Question: I'm stuck in this phonegap project. Everything works perfect on Android and iOS <= 7 but fails on iOS >= 8.0. A popup-window appears with the message: "Can't find variable: device"

This is the message i get:
This is my HTML:
'''
<!DOCTYPE html>
<html>
<head>
<meta charset="utf-8" />
<meta name="format-detection" content="telephone=no" />
<meta name="msapplication-tap-highlight" content="no" />
<meta name="viewport" content="user-scalable=no, initial-scale=1, maximum-scale=1, minimum-scale=1, target-densitydpi=device-dpi" />
<link rel="stylesheet" type="text/css" href="css/index.css" />
<title>Hello World</title>
<script type="text/javascript" src="cordova.js" charset="utf-8"></script>
<script type="text/javascript" src="js/PushNotification.js" charset="utf-8"></script>
</head>
<body onload="documentReady();">
<div class="app">
<h1>Apache Cordova</h1>
<div id="deviceready" class="blink">
<p class="event listening">Connecting to Device</p>
<p class="event received">Device is Ready</p>
</div>
</div>
<script type="text/javascript" src="https://code.jquery.com/jquery-1.11.1.min.js"></script>
<script type="text/javascript" src="js/index.js"></script>
</body>
</html>
'''
And this is my 'index.js' as loaded in the bottom of the tag.
'''
var myPushNotification;
// result contains any message sent from the plugin call
function successHandler (result) {
alert('result = ' + result);
}
// result contains any error description text returned from the plugin call
function errorHandler (error) {
alert('error = ' + error);
}
var app = {
// Application Constructor
initialize: function() {
this.bindEvents();
},
// Bind Event Listeners
//
// Bind any events that are required on startup. Common events are:
// 'load', 'deviceready', 'offline', and 'online'.
bindEvents: function() {
document.addEventListener('deviceready', this.onDeviceReady, false);
},
// deviceready Event Handler
//
// The scope of 'this' is the event. In order to call the 'receivedEvent'
// function, we must explicitly call 'app.receivedEvent(...);'
onDeviceReady: function() {
app.receivedEvent('deviceready');
},
// Update DOM on a Received Event
receivedEvent: function(id) {
var parentElement = document.getElementById(id);
var listeningElement = parentElement.querySelector('.listening');
var receivedElement = parentElement.querySelector('.received');
listeningElement.setAttribute('style', 'display:none;');
receivedElement.setAttribute('style', 'display:block;');
try
{
if(window.plugins && window.plugins.pushNotification){
myPushNotification = window.plugins.pushNotification;
}else{
window.plugins = {};
window.plugins.pushNotification = new PushNotification();
}
if(typeof window.device === 'undefined' || typeof device === 'undefined'){
alert('Device plugin not found');
}else{
//Android register
if (device.platform == 'android' || device.platform == 'Android' || device.platform == "amazon-fireos" ){
myPushNotification.register(
successHandler,
errorHandler,
{
"senderID":"1010852256891",
"ecb":"onNotification"
});
//Blackberry
}else if(device.platform == 'blackberry10'){
myPushNotification.register(
successHandler,
errorHandler,
{
invokeTargetId : "replace_with_invoke_target_id",
appId: "replace_with_app_id",
ppgUrl:"replace_with_ppg_url", //remove for BES pushes
ecb: "pushNotificationHandler",
simChangeCallback: replace_with_simChange_callback,
pushTransportReadyCallback: replace_with_pushTransportReady_callback,
launchApplicationOnPush: true
});
//iPhone - iPad
}else{
myPushNotification.register(
tokenHandler,
errorHandler,
{
"badge":"true",
"sound":"true",
"alert":"true",
"ecb":"onNotificationAPN"
});
}
}//End device plugin check.
}catch(e){
alert("Plugin of PushNotify niet beschikbaar
" + e.message);
}
}
};
// Android and Amazon Fire OS onNotification
function onNotification(e) {
switch( e.event )
{
case 'registered':
if ( e.regid.length > 0 )
{
//Register our device
$.post('http://www.my_webaddress.com/action/device',
{
device:e.regid
}
,function(res){
alert(res);
});
// Your GCM push server needs to know the regID before it can push to this device
// here is where you might want to send it the regID for later use.
//console.log("regID = " + e.regid);
}
break;
case 'message':
// if this flag is set, this notification happened while we were in the foreground.
// you might want to play a sound to get the user's attention, throw up a dialog, etc.
if ( e.foreground )
{
alert('<li>--INLINE NOTIFICATION--' + '</li>');
// on Android soundname is outside the payload.
// On Amazon FireOS all custom attributes are contained within payload
var soundfile = e.soundname || e.payload.sound;
// if the notification contains a soundname, play it.
var my_media = new Media("/android_asset/www/"+ soundfile);
my_media.play();
}
else
{ // otherwise we were launched because the user touched a notification in the notification tray.
if ( e.coldstart )
{
alert('<li>--COLDSTART NOTIFICATION--' + '</li>');
}
else
{
alert('<li>--BACKGROUND NOTIFICATION--' + '</li>');
}
}
alert('<li>MESSAGE -> MSG: ' + e.payload.message + '</li>');
//Only works for GCM
alert('<li>MESSAGE -> MSGCNT: ' + e.payload.msgcnt + '</li>');
//Only works on Amazon Fire OS
alert('<li>MESSAGE -> TIME: ' + e.payload.timeStamp + '</li>');
break;
case 'error':
alert('<li>ERROR -> MSG:' + e.msg + '</li>');
break;
default:
alert('<li>EVENT -> Unknown, an event was received and we do not know what it is</li>');
break;
}
}
// iOS
function onNotificationAPN (event) {
if ( event.alert )
{
navigator.notification.alert(event.alert);
}
if ( event.sound )
{
var snd = new Media(event.sound);
snd.play();
}
if ( event.badge )
{
myPushNotification.setApplicationIconBadgeNumber(successHandler, errorHandler, event.badge);
}
}
// BlackBerry10
function pushNotificationHandler(pushpayload) {
var contentType = pushpayload.headers["Content-Type"],
id = pushpayload.id,
data = pushpayload.data;//blob
// If an acknowledgement of the push is required (that is, the push was sent as a confirmed push
// - which is equivalent terminology to the push being sent with application level reliability),
// then you must either accept the push or reject the push
if (pushpayload.isAcknowledgeRequired) {
// In our sample, we always accept the push, but situations might arise where an application
// might want to reject the push (for example, after looking at the headers that came with the push
// or the data of the push, we might decide that the push received did not match what we expected
// and so we might want to reject it)
pushpayload.acknowledge(true);
}
}
function tokenHandler(result){
// Your iOS push server needs to know the token before it can push to this device
// here is where you might want to send it the token for later use.
//alert('device token = ' + result);
$.post('http://www.my_webaddress.com/action/device',
{
device:result
}, function(res){
alert(res);
});
}
//When HTML document is finished loading. Jquery should be available
function documentReady(){
$(function(){
alert('Jquery loaded');
});
}
app.initialize();
'''
This is my config.xml
'''
<?xml version='1.0' encoding='utf-8'?>
<widget id="io.cordova.hellocordova" version="0.0.5" xmlns="http://www.w3.org/ns/widgets" xmlns:cdv="http://cordova.apache.org/ns/1.0">
<name>HelloCordova</name>
<description>
A sample Apache Cordova application that responds to the deviceready event.
</description>
<author email="dev@cordova.apache.org" href="http://cordova.io">
Apache Cordova Team
</author>
<content src="index.html" />
<access origin="*" />
<plugin name="Device" value="org.apache.cordova.Device" />
<feature name="Device">
<param name="android-package" value="org.apache.cordova.device.Device" />
</feature>
<feature name="Device">
<param name="ios-package" value="CDVDevice" />
</feature>
<feature name="PushPlugin">
<param name="ios-package" value="com.phonegap.plugins.PushPlugin" />
</feature>
<preference name="BackupWebStorage" value="local" />
</widget>
'''
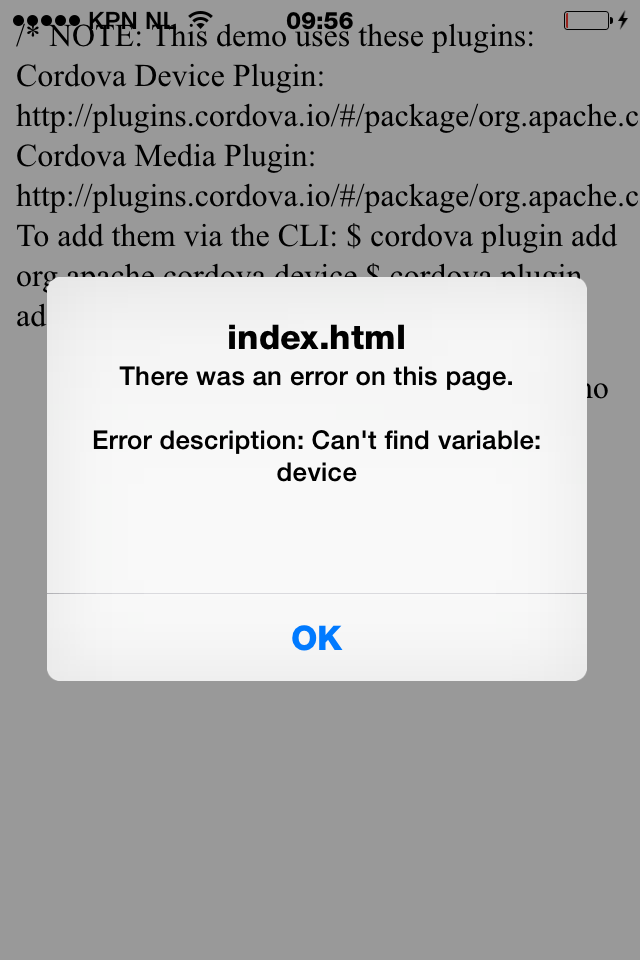
Answer: Yeah i tried that ofc diddn't work. I found out that the problem lies in the fact that you need to compile the plugin for ios before you can use it. And that is simply not possible on Windows machines.
Something (Windows users) needs to think about.